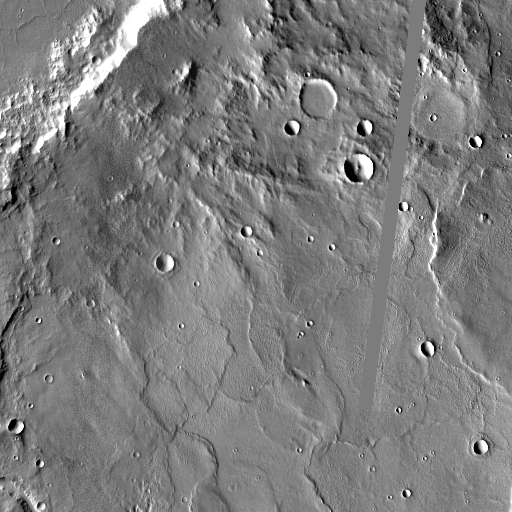
Crater classes present: Background, Other, Layered, Buried